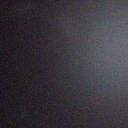
Screen state: off